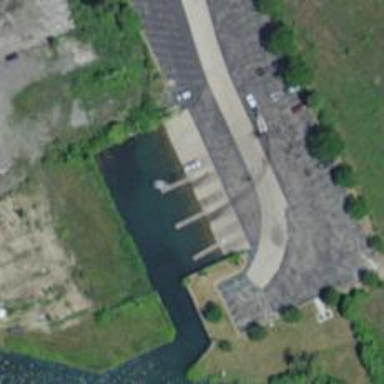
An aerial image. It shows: Slipway on leisure land.